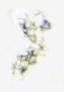
Label: Detritus